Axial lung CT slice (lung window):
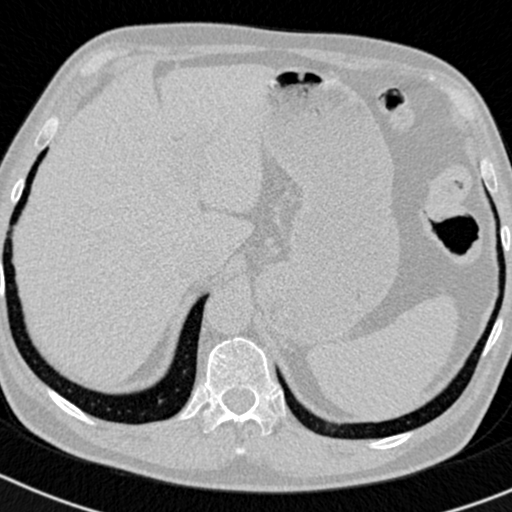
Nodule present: no